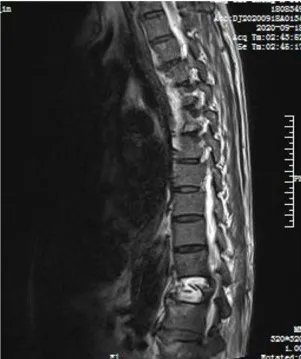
Lumbar MRI showed an oval-shaped confined mass in the right-side psoas major muscle (A).
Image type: radiology (mri)